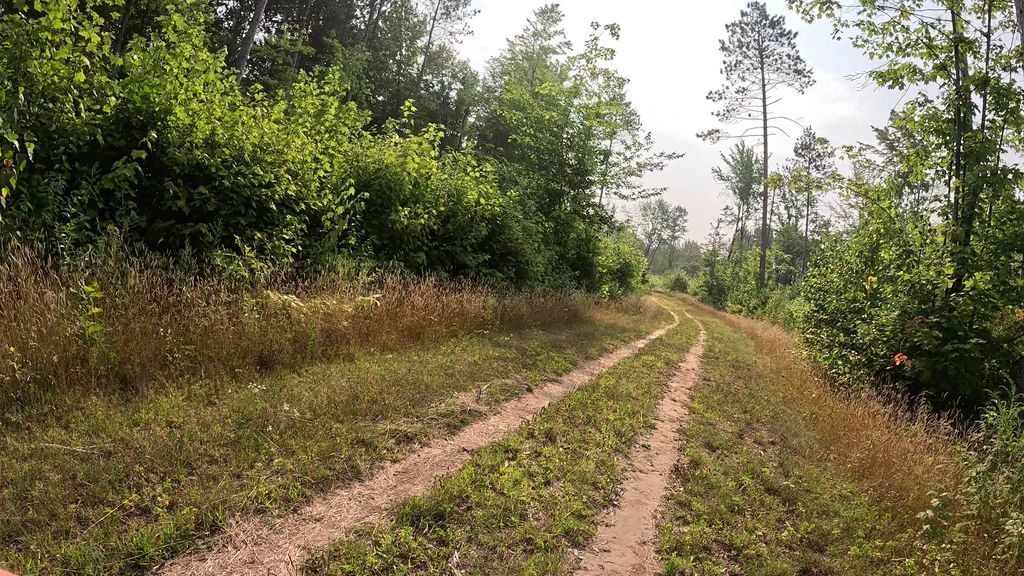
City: ottawa-gatineau